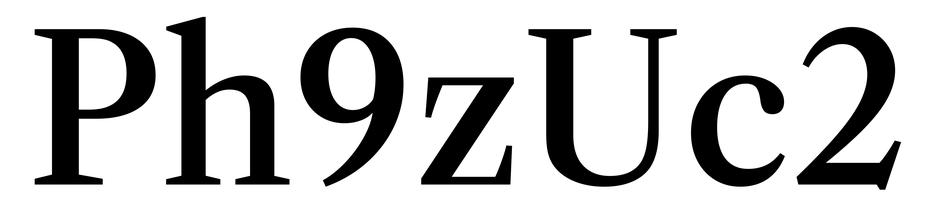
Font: LibreCaslonText_Medium